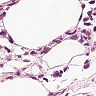
Metastatic tissue present: yes